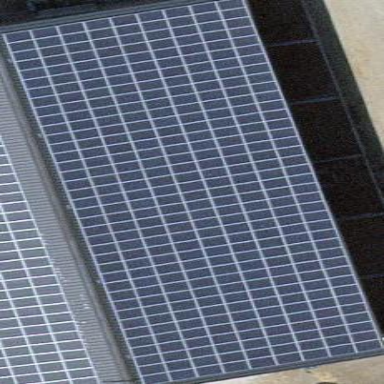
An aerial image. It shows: Solar power generator with photovoltaic panels.